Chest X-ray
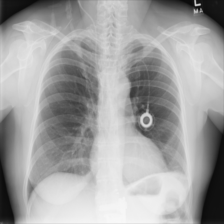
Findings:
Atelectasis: negative
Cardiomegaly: negative
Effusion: negative
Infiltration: negative
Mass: negative
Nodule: negative
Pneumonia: negative
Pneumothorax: negative
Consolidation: negative
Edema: negative
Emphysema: negative
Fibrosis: negative
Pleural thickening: negative
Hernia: negative